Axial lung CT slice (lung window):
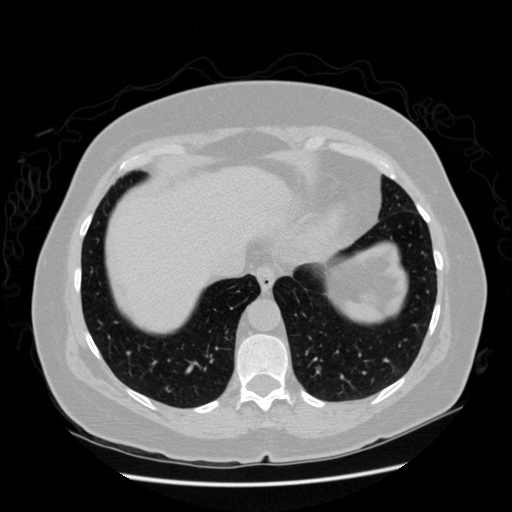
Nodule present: no